Interaction volume radius: 10 \u00c5
Interaction volume height: 15 \u00c5
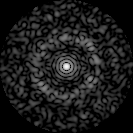
Disorder parameter: 0.7902